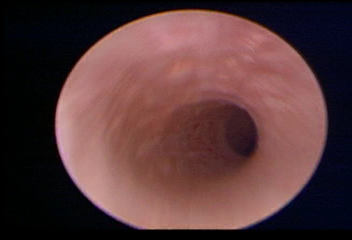
Modality: WLC
Class: Normal mucosa
Bladder cancer association: No